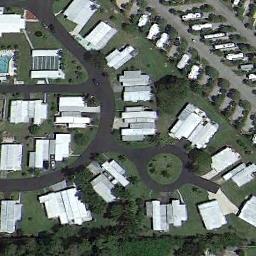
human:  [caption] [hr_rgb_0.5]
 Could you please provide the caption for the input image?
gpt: The mobile home park has some white mobile homes on the grass and some roads go through the mobile home park .

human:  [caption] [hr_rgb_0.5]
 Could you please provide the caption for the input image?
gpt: There are neat rows of mobile homes on both sides of the road .

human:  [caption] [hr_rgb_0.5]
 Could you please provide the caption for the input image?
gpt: The mobile home park is on the grass next to the road .

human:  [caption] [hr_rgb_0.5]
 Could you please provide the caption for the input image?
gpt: Many trees are in the mobile home park .

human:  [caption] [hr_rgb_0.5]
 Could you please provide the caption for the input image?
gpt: There are many white buildings and green lawns in the mobile home park .